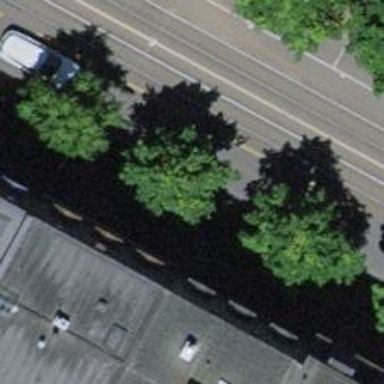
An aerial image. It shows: Tree-lined avenue.